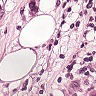
Metastatic tissue present: yes